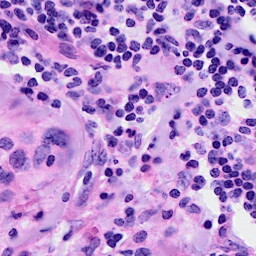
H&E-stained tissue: Breast